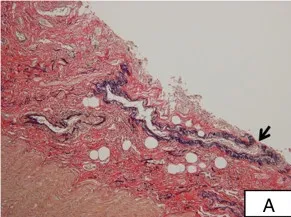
Autopsy findings. Biopsy samples were fixed and stained with hematoxylin and eosin. Histopathology of the jejunal submucosa shows. An exposed small vessel (arrow) (x40).
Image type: pathology (h&e)